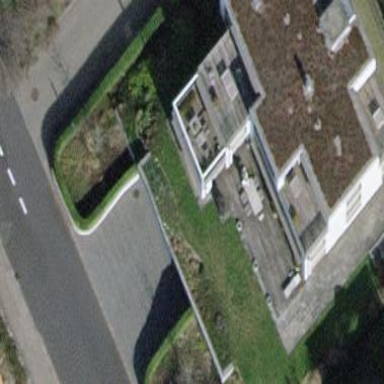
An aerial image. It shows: The building has flat roof oriented across. The roof is major part of the building.